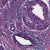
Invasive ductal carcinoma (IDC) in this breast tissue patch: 1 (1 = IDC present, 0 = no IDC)